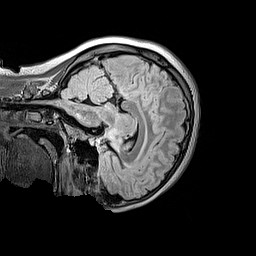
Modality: FLAIR
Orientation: sagittal
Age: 12
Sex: female
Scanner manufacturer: siemens
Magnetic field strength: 3 T
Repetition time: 5 s
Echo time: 0.388 s